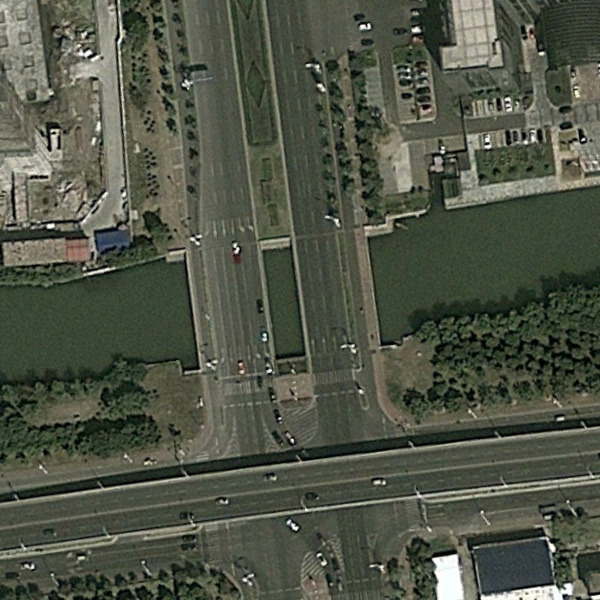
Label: Bridge